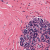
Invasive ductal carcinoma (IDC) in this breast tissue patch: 0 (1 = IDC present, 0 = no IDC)